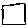
Label: square